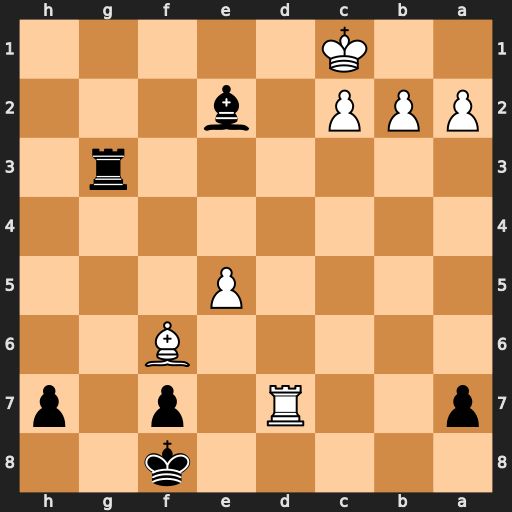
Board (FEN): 5k2/p2R1p1p/5B2/4P3/8/6r1/PPP1b3/2K5
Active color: b
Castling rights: -
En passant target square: -
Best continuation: Rg1+ Kd2 Rd1+ Kxe2 Rxd7